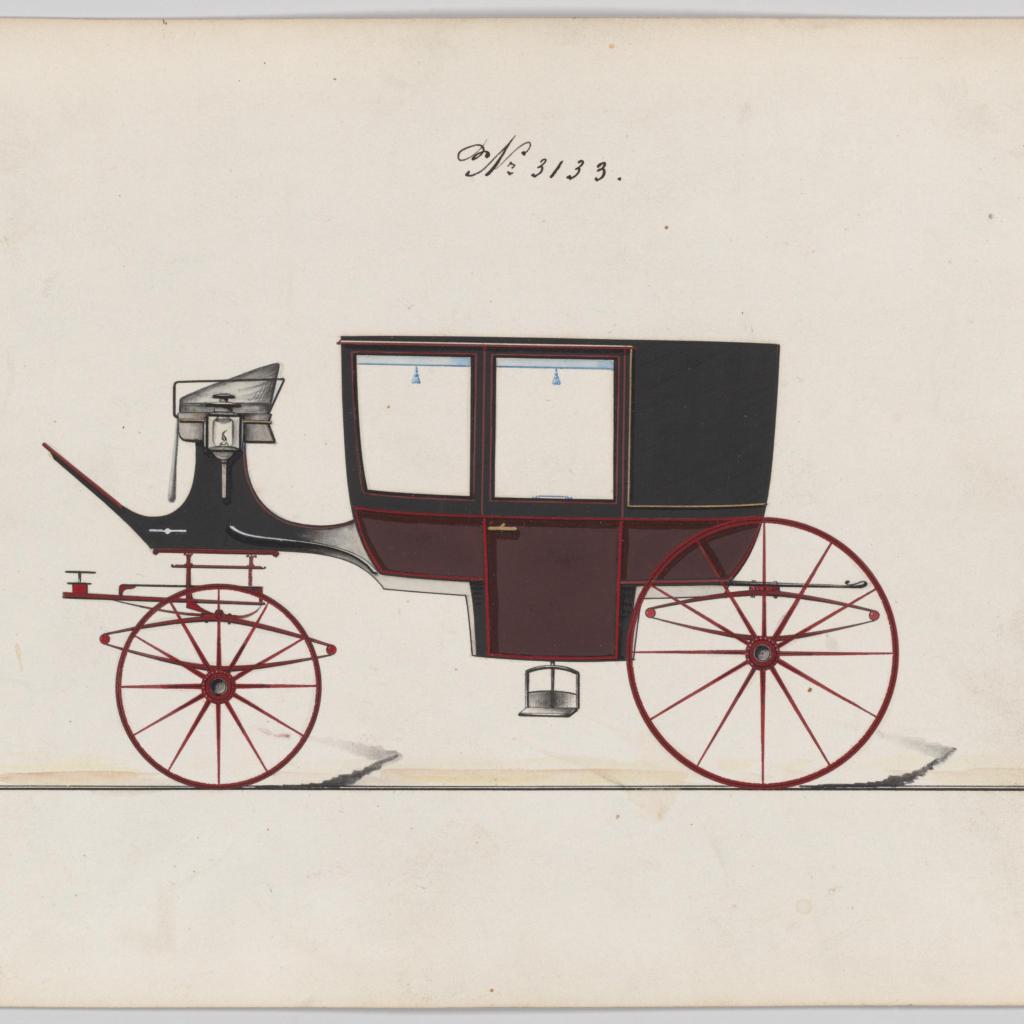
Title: Design for Glass Panel Coach, no. 3133
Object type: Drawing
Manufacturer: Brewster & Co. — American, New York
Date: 1875
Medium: Pen and black ink, watercolor and gouache, with gum arabic and metallic ink
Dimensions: sheet: 7 1/16 x 10 1/4 in. (17.9 x 26 cm)
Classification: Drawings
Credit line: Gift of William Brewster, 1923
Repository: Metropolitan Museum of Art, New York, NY